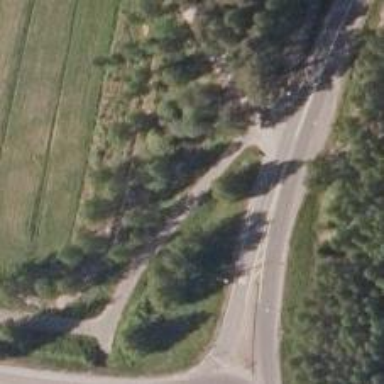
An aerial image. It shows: Cycleway.